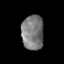
Tissue: prostate
Cell type: T cells
Senescence score: 0.2595
Nuclear area (px): 745
Mean DAPI intensity: 123.07